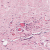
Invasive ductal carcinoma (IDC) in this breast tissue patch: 0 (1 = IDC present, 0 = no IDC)